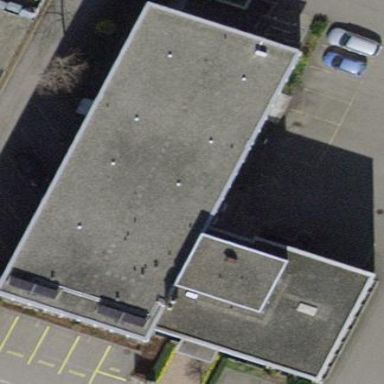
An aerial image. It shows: Office building with flat roof.